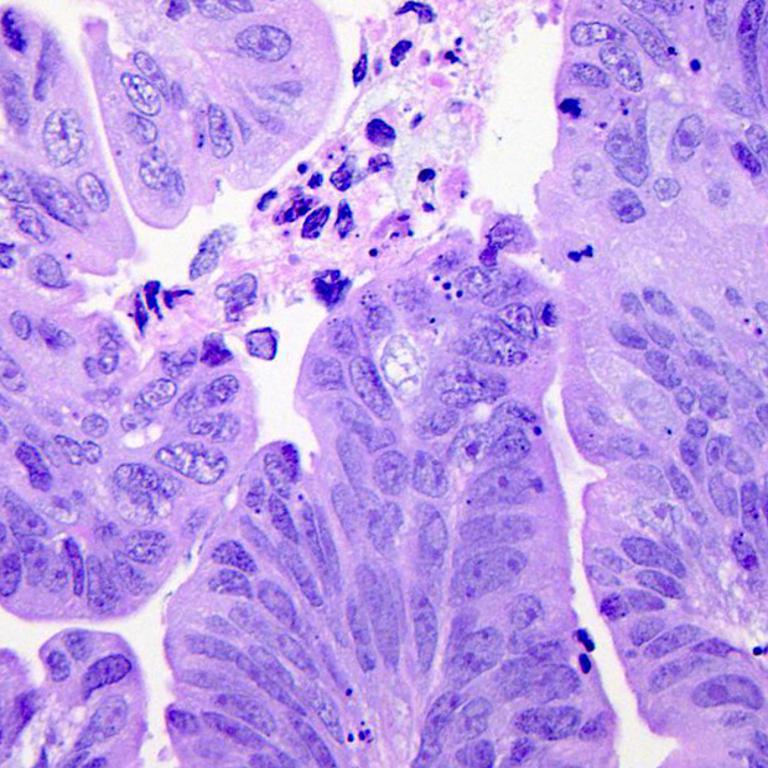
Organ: colon
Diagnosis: adenocarcinomas